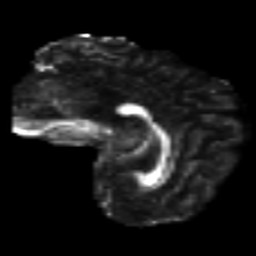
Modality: FA
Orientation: sagittal
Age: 27
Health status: ill
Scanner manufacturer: philips
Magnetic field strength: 3 T
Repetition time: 9 s
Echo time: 0.127 s